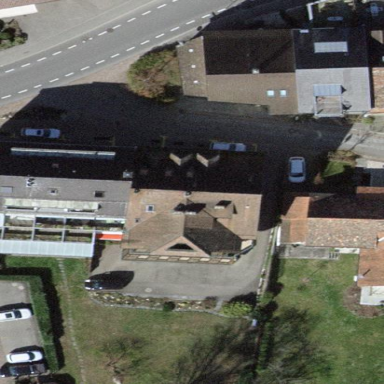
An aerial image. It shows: Restaurant building.